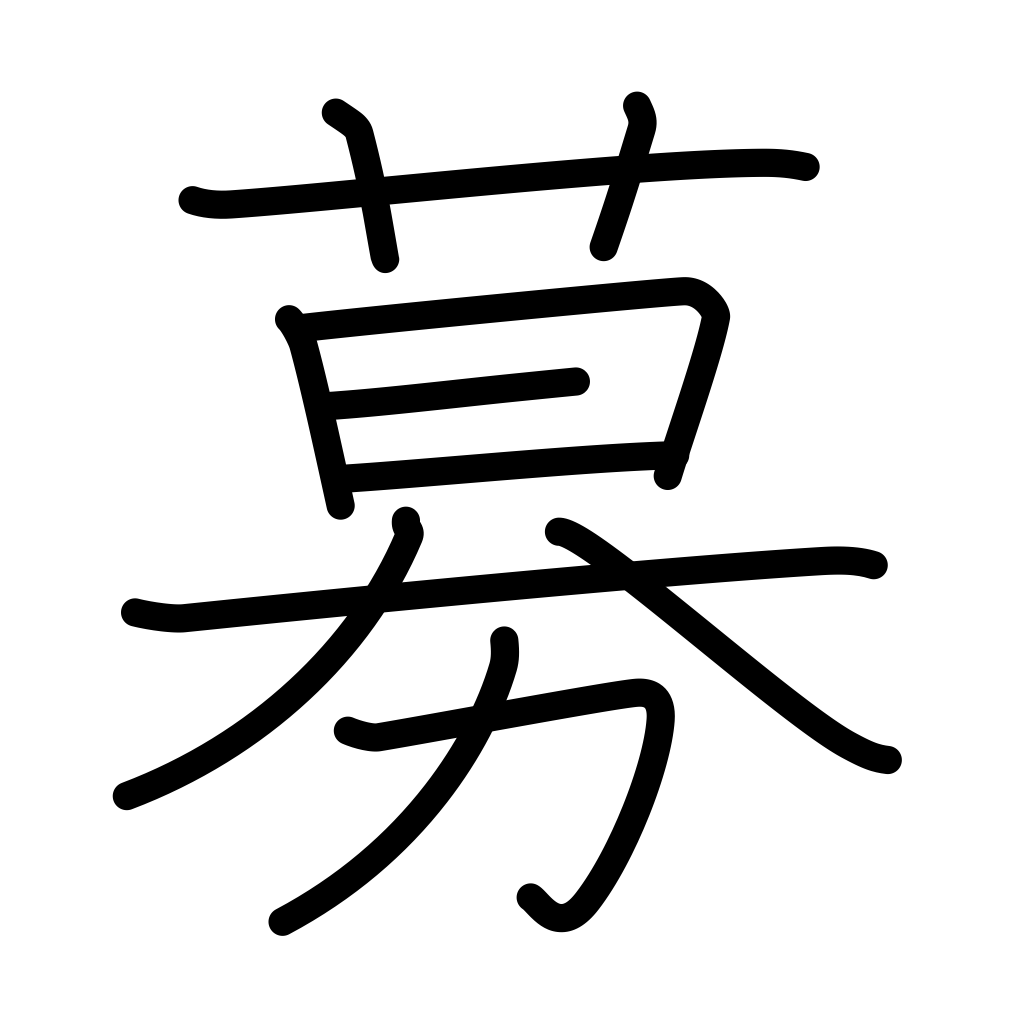
Meaning: recruit, campaign, enlist, grow violent